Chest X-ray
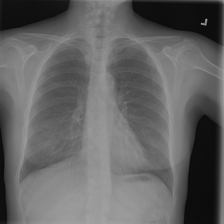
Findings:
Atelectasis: negative
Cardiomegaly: negative
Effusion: negative
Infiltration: positive
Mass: negative
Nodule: negative
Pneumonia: negative
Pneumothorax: negative
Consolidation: negative
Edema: negative
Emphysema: negative
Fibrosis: negative
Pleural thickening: negative
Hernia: negative